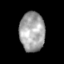
Tissue: skin
Cell type: Epithelial cells
Senescence score: 0.2601
Nuclear area (px): 970
Mean DAPI intensity: 163.987